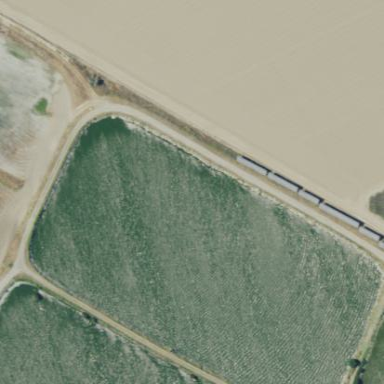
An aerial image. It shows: Reservoir of water located at wastewater plant.